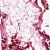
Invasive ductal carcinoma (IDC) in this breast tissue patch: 0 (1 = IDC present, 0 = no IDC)